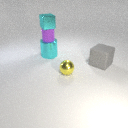
small cyan metal cube above large cyan metal cylinder